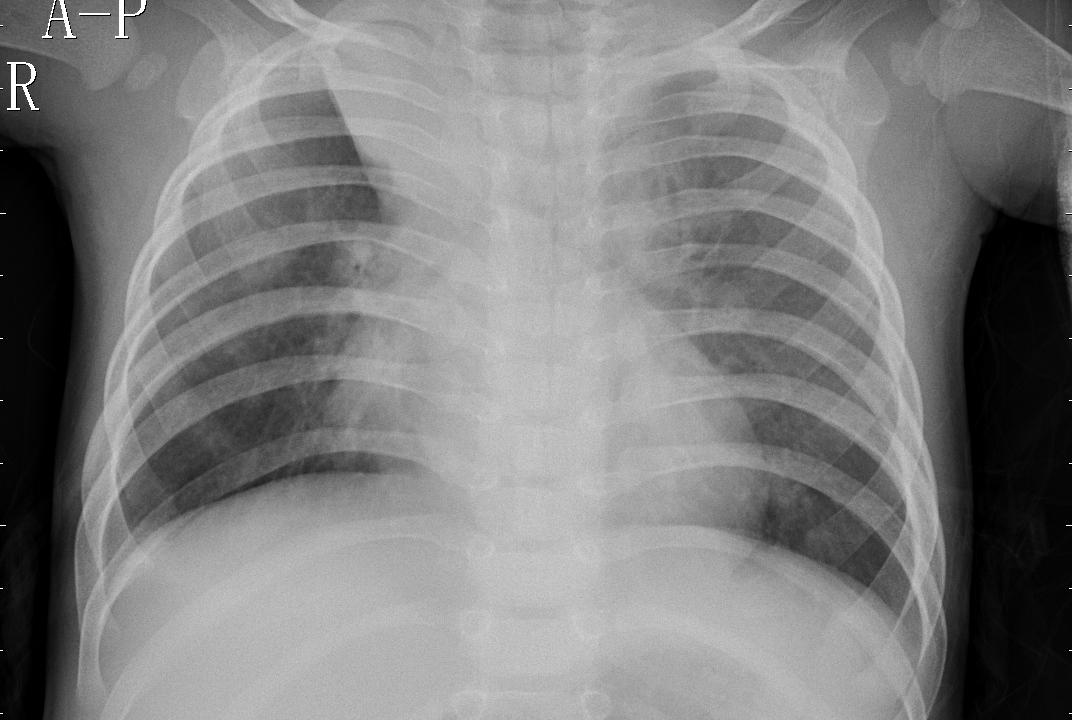
Diagnosis: PNEUMONIA